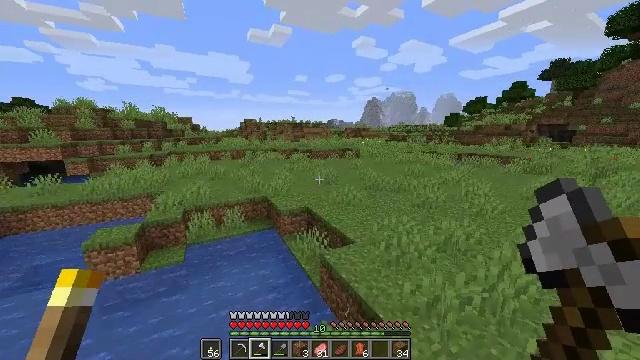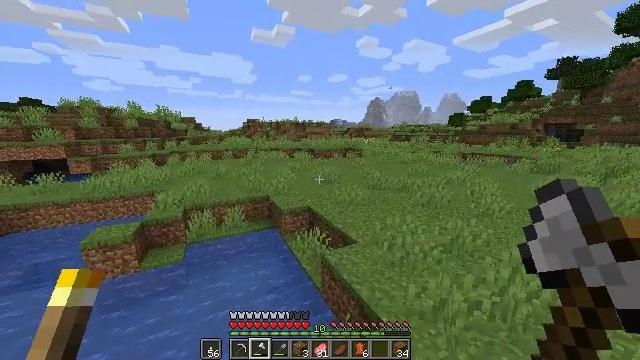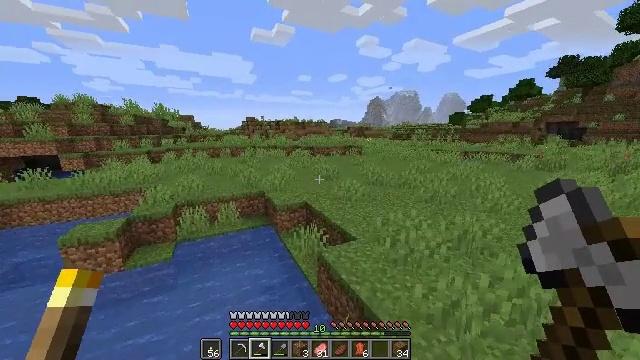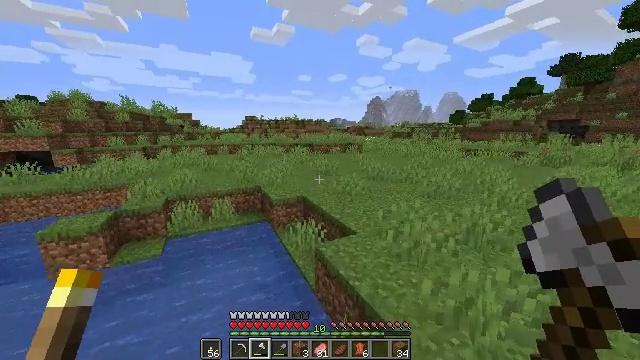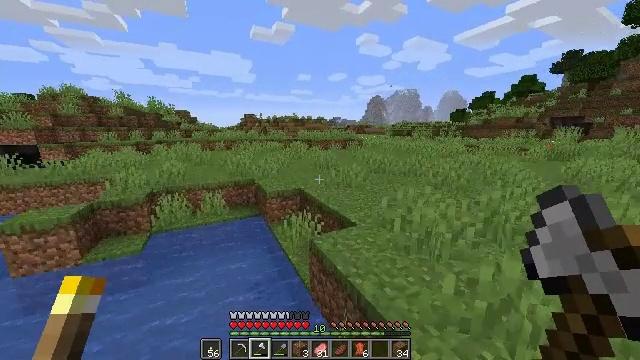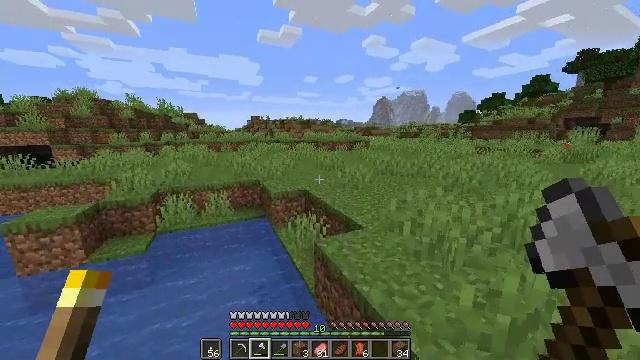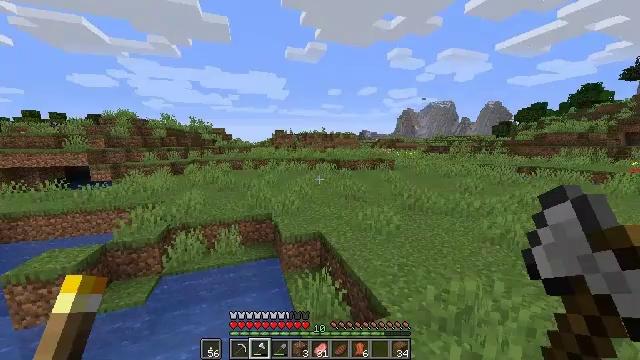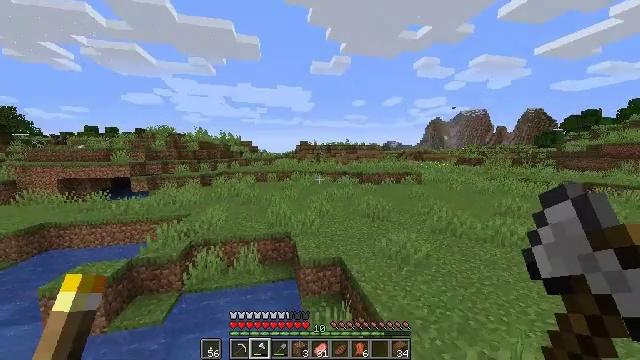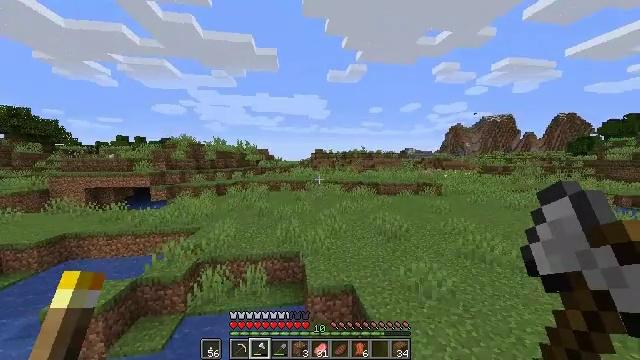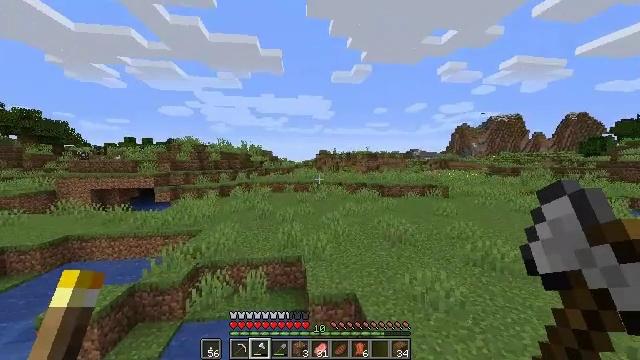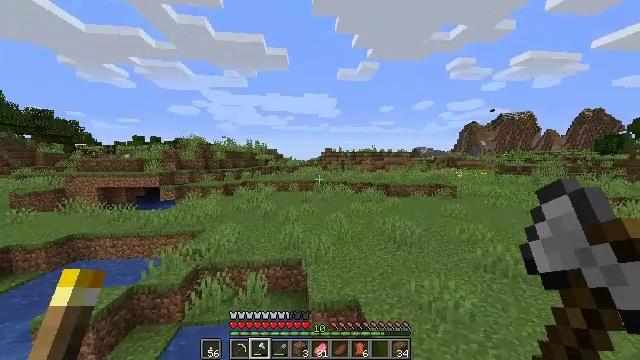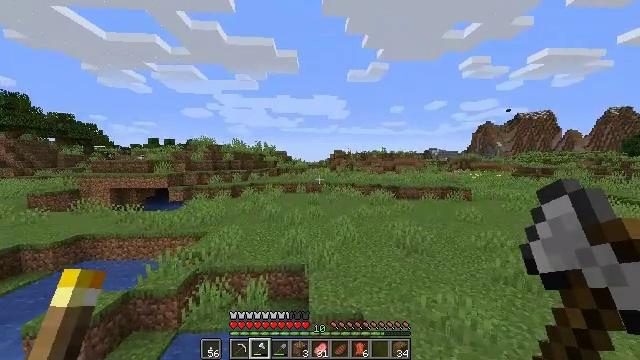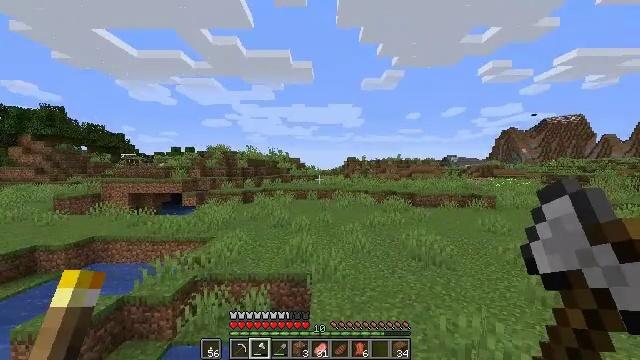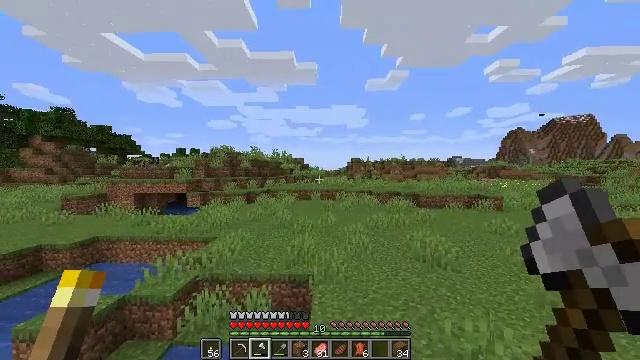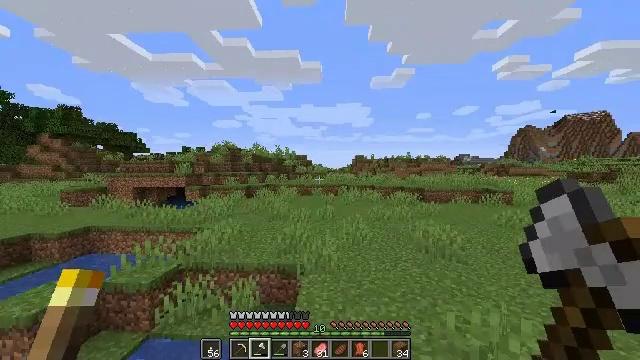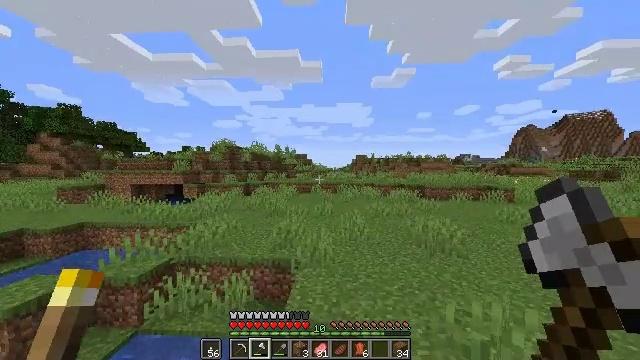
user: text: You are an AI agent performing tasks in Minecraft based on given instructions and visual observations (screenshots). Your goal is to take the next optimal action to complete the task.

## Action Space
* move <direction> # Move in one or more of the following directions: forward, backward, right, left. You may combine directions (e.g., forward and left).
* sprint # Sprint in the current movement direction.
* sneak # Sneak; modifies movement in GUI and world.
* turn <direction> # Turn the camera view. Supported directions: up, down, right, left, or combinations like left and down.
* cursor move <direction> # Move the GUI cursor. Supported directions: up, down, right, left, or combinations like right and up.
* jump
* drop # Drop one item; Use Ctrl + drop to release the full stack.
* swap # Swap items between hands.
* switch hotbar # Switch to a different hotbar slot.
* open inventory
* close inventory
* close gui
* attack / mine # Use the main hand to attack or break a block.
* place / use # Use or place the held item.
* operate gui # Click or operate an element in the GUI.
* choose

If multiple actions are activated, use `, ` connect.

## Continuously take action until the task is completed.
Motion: motion action
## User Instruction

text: Collect a hay block for crafting.
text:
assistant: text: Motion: move forward, sprint, jump
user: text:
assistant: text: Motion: move forward, sprint, jump
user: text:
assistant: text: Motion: move forward, sprint, jump
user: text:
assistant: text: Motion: move forward, sprint, jump
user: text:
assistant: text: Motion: move forward, sprint, turn left, jump
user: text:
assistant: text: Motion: move forward, sprint, turn left and up, jump
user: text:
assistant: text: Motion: move forward, sprint, turn left and up, jump
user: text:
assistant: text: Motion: move forward, sprint, turn left and up, jump
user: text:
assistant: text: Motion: move forward and move right, sprint, turn left, jump
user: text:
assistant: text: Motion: move forward and move right, sprint, turn left, jump
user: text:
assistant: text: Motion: move forward and move right, sprint, turn left, jump
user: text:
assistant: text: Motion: move forward and move right, sprint, turn left and up, jump
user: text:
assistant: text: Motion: move forward and move right, sprint, turn left, jump
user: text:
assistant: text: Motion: move forward and move right, sprint, turn left, jump
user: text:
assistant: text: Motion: move forward and move right, sprint, jump
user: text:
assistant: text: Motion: move forward and move right, sprint, jump
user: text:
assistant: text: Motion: move forward and move right, sprint, jump
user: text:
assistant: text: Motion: move forward and move right, sprint, turn left, jump
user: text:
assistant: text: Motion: move forward and move right, sprint, turn left, jump
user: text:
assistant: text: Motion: move forward and move right, sprint, turn left and up, jump
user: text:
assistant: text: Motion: move forward and move right, sprint, turn left, jump
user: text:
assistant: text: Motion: move forward and move right, sprint, jump
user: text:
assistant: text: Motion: move forward and move right, sprint, jump
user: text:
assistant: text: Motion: move forward and move right, sprint, turn left, jump
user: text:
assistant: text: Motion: move forward and move right, sprint, jump
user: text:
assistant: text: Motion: move forward and move right, sprint, jump
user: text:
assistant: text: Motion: move forward and move right, sprint, jump
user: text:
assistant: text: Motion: move forward and move right, sprint, turn left and down, jump
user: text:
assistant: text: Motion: move forward and move right, sprint, turn left and down, jump
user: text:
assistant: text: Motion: move forward and move right, sprint, jump